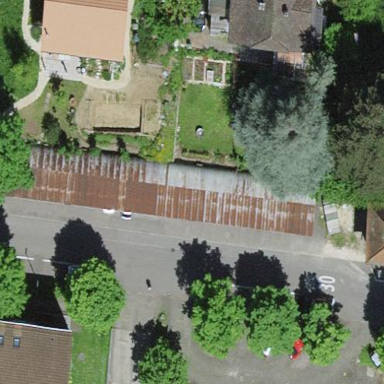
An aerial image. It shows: Parking area on the roof of building.